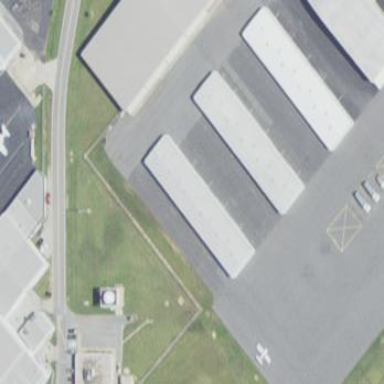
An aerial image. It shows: Hangar at the airport.